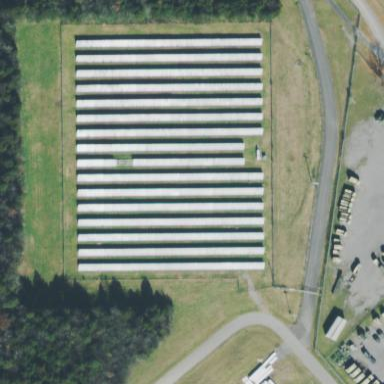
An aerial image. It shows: Solar power plant utilizing photovoltaic technology to produce electricity.